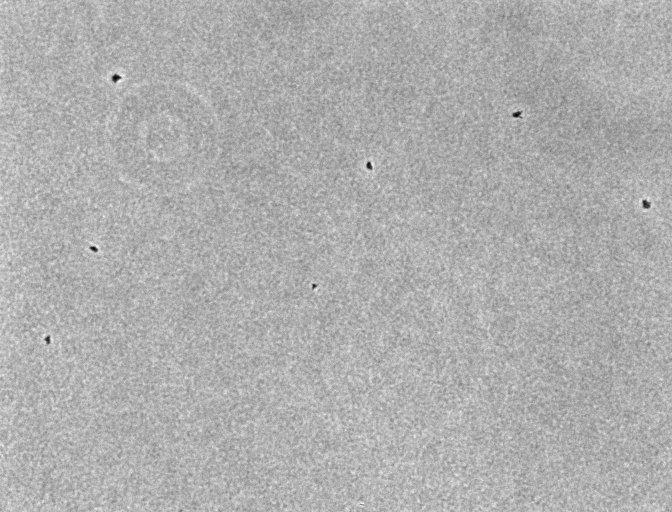
various_fewshot